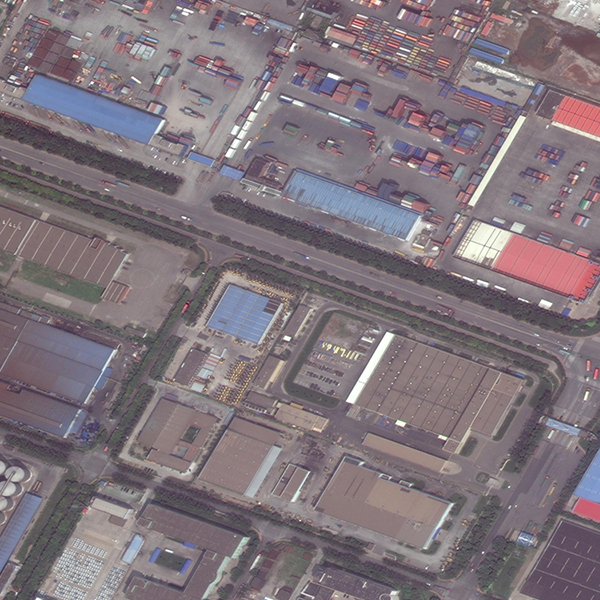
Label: Industrial